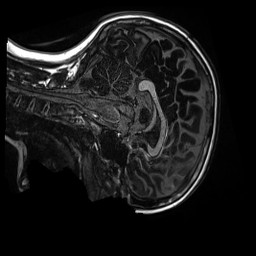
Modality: MP2RAGE
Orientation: sagittal
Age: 10
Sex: female
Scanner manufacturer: siemens
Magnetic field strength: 3 T
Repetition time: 4 s
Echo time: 0.00303 s